Между экраном $S$ и плоским зеркалом $M$ на равных расстояниях $l=50~\text{см}$ от них расположен плоский матовый источник $L$, испускающий белый свет только в сторону зеркала. Плоскости экрана, зеркала и источника параллельны друг другу. Источник имеет форму пятиконечной звезды, вписанной в окружность радиуса $r_1$, а зеркало ‒ правильного треугольника, вписанного в окружность радиуса $r_2$. Центры источника и зеркала находятся на оси, перпендикулярной плоскости экрана. Схематически нарисуйте изображение источника на экране, соблюдая его ориентацию в соответствии с рисунком ниже. Оцените размеры всех элементов изображения. Задачу решите только для двух случаев, приведенных ниже.
$r_1=1,0~\text{мм}$ и $r_2=10~\text{мм}$
$r_1=10~\text{мм}$ и $r_2=0,1~\text{мм}$
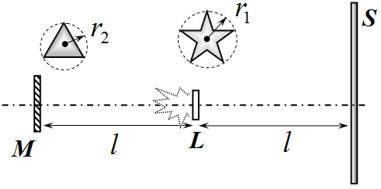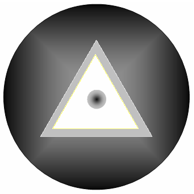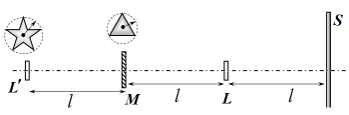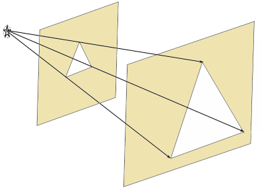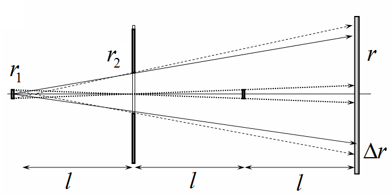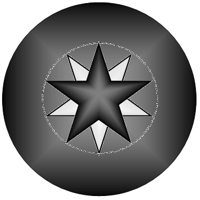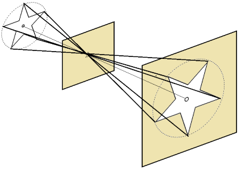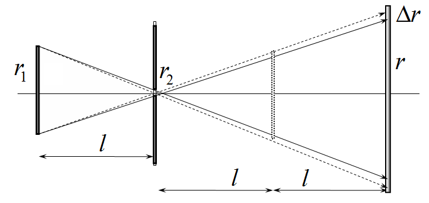
$r_1=1,0~\text{мм}$ и $r_2=10~\text{мм}$
Решение: Для анализа изображения на экране удобнее построить изображение источника $L'$ в зеркале. Это изображение находится на расстоянии $l$ от зеркала и имеет те же размеры, что и реальный источник.    Так как источник имеет пусть и малые, но конечные размеры изображение треугольника будет слегка размыто, т.е. окаймлено полуосвещенной полоской (каймой). Ширина этой полоски примерно равна $\Delta r\approx 3r_1=3\ \textrm{мм}$. Можно представить, что каждая точка источника дает изображение в форме треугольника, эти изображения смещаются друг относительно друга на величину, в 2 раза превышающую смещение точки источника. В центре треугольника будет находиться размытая тень от источника (тень и полутень) радиус которой $r_S\approx 2r_1=2~\text{мм}$.

$r_1=10~\text{мм}$ и $r_2=0,1~\text{мм}$
Решение: Из геометрических построений следует, что звезду можно вписать в окружность радиуса $r=2r_1=20\ \textrm{мм}$. Конечные размеры источника приведут к небольшому размытию изображения с шириной полуосвещенной полосы (каймой), примерно равной $\Delta r=2r_2=0.2\ \textrm{мм}$. Далее следует учесть, что реальный источник создаст тень на экране в виде такой же пятиконечной звезды, того же размера! Однако эта тень не будет перевернутой. Поэтому она закроет только часть светлой звезды, как показано на рисунке. Таким образом, на экране освещенными останутся только пять неправильных четырехугольников.
Темы:
T, Оптика, Геометрическая оптика, Тень, Жаутыковские, 2020, Камера обскура